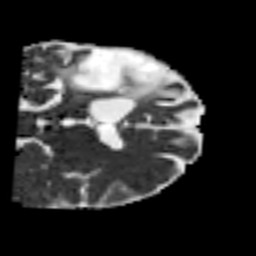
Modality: MD
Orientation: coronal
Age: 38
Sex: female
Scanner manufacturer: siemens
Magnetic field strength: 3 T
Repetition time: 7.3 s
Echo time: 0.087 s